Question: There is a dictionary with three keys: 'Animals', 'Birds' and 'Fish'.
The main dialog has two List views. The left view 'viewA' displays the list of the keys mentioned above.
When one of its items is clicked the right view 'viewB' displays the list of the species.
The question is how to manage 'viewB''s display... Let's say the user clicks 'Animals': 'listB' goes ahead and builds a brand new list of QListWidgetItem for every animal in a list. Then the user clicks 'Birds'. What should I do with already built 'viewB''s "animal" items? Should I hide them? (hiding "Animals" items (instead of deleting) would allow me unhide them later when 'Animals' is clicked again (makes total sense if ListItems are heavy on graphics: thumbs, icons and etc. If a list of animals is 1000+ there will be a noticeable difference between rebuilding the ListItems from scratch and unhiding the ones that were build on a last click).
Another approach I see is to user 'viewB.clear()' every time 'viewA''s item is clicked. So the 'listB' items are rebuilt every time 'listA' item is clicked. But as I have mentioned with a long list of items it could be really slow. What logic to implement in situation like this?

'''
from PyQt4 import QtCore, QtGui
app=QtGui.QApplication(sys.argv)
class Window(QtGui.QWidget):
def __init__(self):
super(Window, self).__init__()
layout=QtGui.QHBoxLayout()
self.setLayout(layout)
self.viewA=QtGui.QListWidget()
self.viewA.addItems(elements.keys())
self.viewA.itemClicked.connect(self.aClicked)
self.viewB=QtGui.QListWidget()
layout.addWidget(self.viewA)
layout.addWidget(self.viewB)
self.show()
def aClicked(self, item):
key='%s'%item.text()
values=elements.get(key)
items=[QtGui.QListWidgetItem(val) for val in values]
result=[self.viewB.addItem(item) for item in items]
elements={'Animals':['Bison','Panther','Elephant'],'Birds':['Duck','Hawk','Pigeon'],'Fish':['Shark','Salmon','Piranha']}
window=Window()
sys.exit(app.exec_())
'''
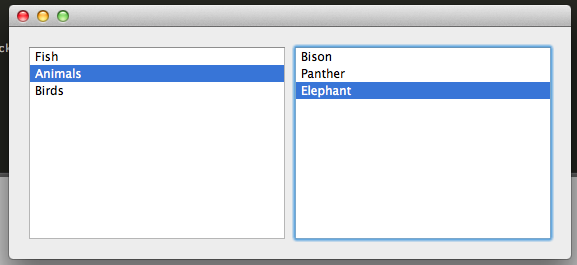
Answer: Using a single model for both views: QListView and QTableView:

'''
import os,sys
from PyQt4 import QtCore, QtGui
app=QtGui.QApplication(sys.argv)
elements={'Animals':{1:'Bison',2:'Panther',3:'Elephant'},'Birds':{1:'Duck',2:'Hawk',3:'Pigeon'},'Fish':{1:'Shark',2:'Salmon',3:'Piranha'}}
class DataModel(QtCore.QAbstractTableModel):
def __init__(self):
QtCore.QAbstractTableModel.__init__(self)
self.modelDict={}
self.items=[]
def rowCount(self, parent=QtCore.QModelIndex()):
return len(self.items)
def columnCount(self, index=QtCore.QModelIndex()):
return 4
def data(self, index, role):
if not index.isValid() or not (0<=index.row()<len(self.items)): return QtCore.QVariant()
key=str(self.items[index.row()])
column=index.column()
if role==QtCore.Qt.ItemDataRole: return self.modelDict.get(str(index.data().toString()))
if role==QtCore.Qt.DisplayRole:
if column==0:
return key
else:
return self.modelDict.get(key).get(column)
def addItem(self, itemName=None, column=0):
totalItems=self.rowCount()+1
self.beginInsertRows(QtCore.QModelIndex(), totalItems, column)
if not itemName: itemName='Item %s'%self.rowCount()
self.items.append(itemName)
self.endInsertRows()
def buildItems(self):
for key in self.modelDict:
index=QtCore.QModelIndex()
self.addItem(key)
class ProxyTableModel(QtGui.QSortFilterProxyModel):
def __init__(self, parent=None):
super(ProxyTableModel, self).__init__(parent)
def headerData(self, column, orientation, role=QtCore.Qt.DisplayRole):
if role == QtCore.Qt.TextAlignmentRole:
if orientation == QtCore.Qt.Horizontal:
return QtCore.QVariant(int(QtCore.Qt.AlignLeft|QtCore.Qt.AlignVCenter))
return QtCore.QVariant(int(QtCore.Qt.AlignRight|QtCore.Qt.AlignVCenter))
if role != QtCore.Qt.DisplayRole:
return QtCore.QVariant()
if orientation==QtCore.Qt.Horizontal:
if column==1:
return QtCore.QVariant("Species 1")
elif column==2:
return QtCore.QVariant("Species 2")
elif column==3:
return QtCore.QVariant("Species 3")
return QtCore.QVariant(int(column + 1))
class Window(QtGui.QWidget):
def __init__(self):
super(Window, self).__init__()
mainLayout=QtGui.QHBoxLayout()
self.setLayout(mainLayout)
self.dataModel=DataModel()
self.dataModel.modelDict=elements
self.dataModel.buildItems()
self.proxyModel=ProxyTableModel()
self.proxyModel.setFilterKeyColumn(0)
self.proxyModel.setSourceModel(self.dataModel)
self.viewA=QtGui.QListView()
self.viewA.setModel(self.dataModel)
self.viewA.clicked.connect(self.onClick)
self.viewB=QtGui.QTableView()
self.viewB.setModel(self.proxyModel)
self.viewB.setColumnHidden(0,True)
mainLayout.addWidget(self.viewA)
mainLayout.addWidget(self.viewB)
self.show()
def onClick(self):
index=self.viewA.currentIndex()
key=self.dataModel.data(index, QtCore.Qt.DisplayRole)
value=self.dataModel.data(index, QtCore.Qt.ItemDataRole)
self.proxyModel.setFilterRegExp('%s'%key)
print 'onClick(): key: %s'%type('%s'%key)
window=Window()
sys.exit(app.exec_())
'''